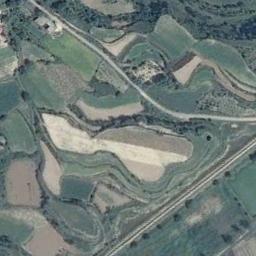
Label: terrace